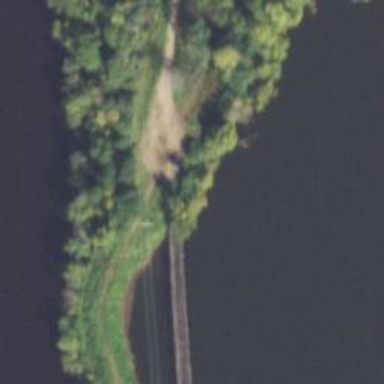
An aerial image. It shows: Trestle bridge.